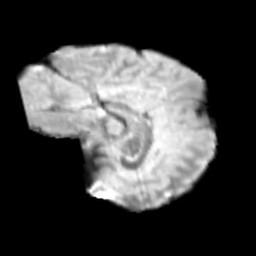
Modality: T2w
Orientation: sagittal
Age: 10
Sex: male
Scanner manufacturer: siemens
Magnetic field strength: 3 T
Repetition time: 3.8 s
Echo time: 0.07 s